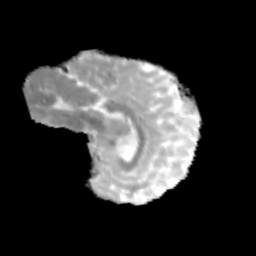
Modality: MD
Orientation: sagittal
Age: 11
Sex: female
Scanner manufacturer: siemens
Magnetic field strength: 3 T
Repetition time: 3.8 s
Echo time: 0.07 s